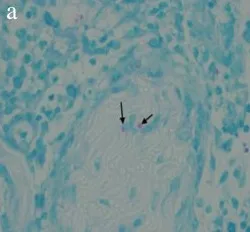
Histopathology of skin nodule. Oil immersion wade fite stain showing acid-fast bacilli (arrows).
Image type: pathology (acid_fast)